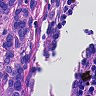
Metastatic tissue present: yes